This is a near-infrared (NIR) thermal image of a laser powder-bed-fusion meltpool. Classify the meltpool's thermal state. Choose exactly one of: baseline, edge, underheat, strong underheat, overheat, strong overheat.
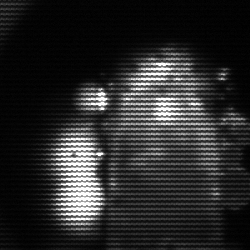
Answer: strong underheat